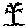
Label: tree